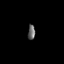
Tissue: skin
Cell type: Epithelial cells
Senescence score: 0.2772
Nuclear area (px): 104
Mean DAPI intensity: 105.038